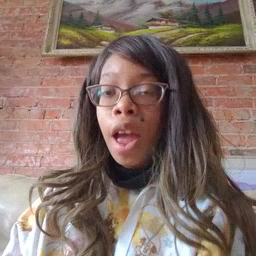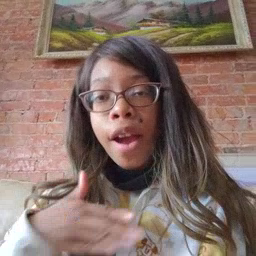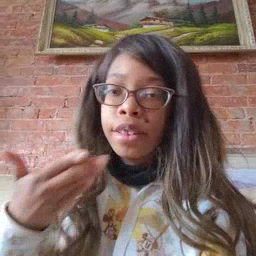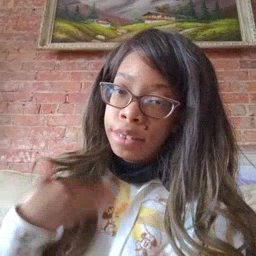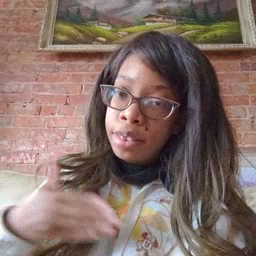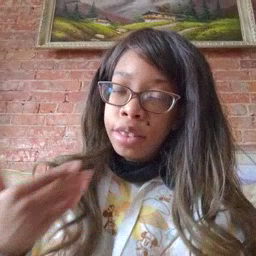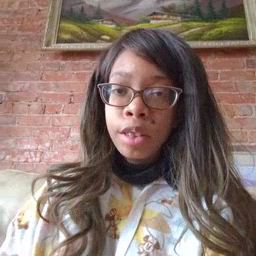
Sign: happy